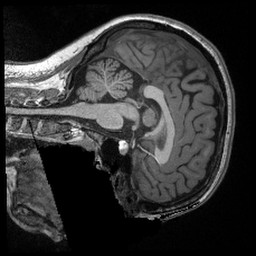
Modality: T1w
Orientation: sagittal